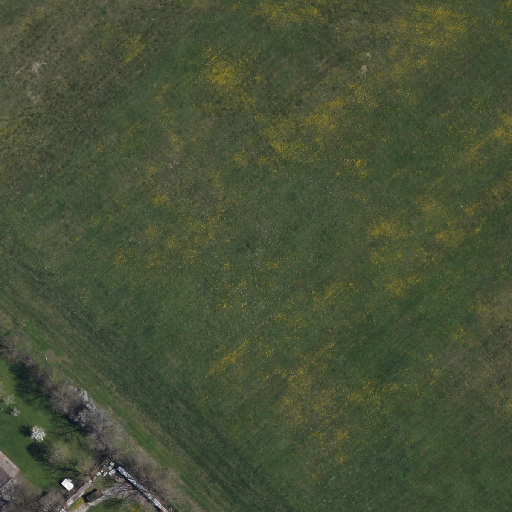
Referring expression: road